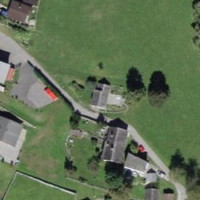
EUNIS habitat code: 55
Species observed at this site:
Motacilla alba